Question: It's a little bit complicated to explain. I would like to , and then when the (I do not want to make it only for one user but for all, because only the admin is going to have access to it anyway). it sounds ununderstandable, that's why I made an example right below:
: 1 - Get the order of the tree's elements that the user left
2 - Send it to my server as a text file (Probably Ajax)

Thus, when I reload the page or/and clean up the cache, it will still be in that position that I left. I want the "position" to be sent as a text file using ajax to my server. Is there a way to do it?
Thanks in advance.
'''
<!DOCTYPE html>
<html>
<head>
<script type="text/javascript" src="http://ajax.googleapis.com/ajax/libs/jquery/1.10.2/jquery.min.js"></script>
<script src="./tree.jquery.js"></script>
<link rel="stylesheet" href="./jqtree.css">
<script src="./jquery-cookie/src/jquery.cookie.js"></script>
<style>
body{overflow-x:hidden}
#navdata{width:auto; height:auto; flex:1; padding-bottom:1px;}
#navgrid{width:50%; height:200px; overflow-x:hidden; overflow-y:scroll; border:solid 1px #79B7E7; background-color:white;}
#header{background-color: #79B7E7; width:100%; text-align: center;border: 1px solid white;}
.jqtree-element{background-color:#DDEBF7;border: 1px solid white;height:23px;color:red;}
.jqtree-tree .jqtree-title {color: black;}
ul.jqtree-tree ul.jqtree_common {margin-left: 0px;}
ul.jqtree-tree .jqtree-toggler {color: #325D8A;}
ul.jqtree-tree .jqtree-toggler:hover {color: #3966df;text-decoration: none;}
.jqtree-tree .jqtree-title.jqtree-title-folder {margin-left: 0;}
span.jqtree-dragging {background: #79B7E7;}
ul.jqtree-tree li.jqtree-selected > .jqtree-element,ul.jqtree-tree li.jqtree-selected > .jqtree-element:hover {background: -webkit-gradient(linear, left top, left bottom, from(#BEE0F5), to(#79B7E7));}
</style>
</head>
<body>
<div id="navgrid">
<div id="header">Header</div>
<div id="tree1"></div>
</div>
</body>
<script type="text/javascript">
var ExampleData = {};
ExampleData.data = [
{
label: 'node1', id: 1,
children: [
{ label: 'child1', id: 2 },
{ label: 'child2', id: 3 }
]
},
{
label: 'node2', id: 4,
children: [
{ label: 'child3', id: 5 }
]
}
];
ExampleData.getFirstLevelData = function(nodes) {
if (! nodes) {
nodes = ExampleData.example_data;
}
var data = [];
$.each(nodes, function() {
var node = {
label: this.label,
id: this.id
};
if (this.children) {
node.load_on_demand = true;
}
data.push(node);
});
return data;
}
ExampleData.getChildrenOfNode = function(node_id) {
var result = null;
function iterate(nodes) {
$.each(nodes, function() {
if (result) {
return;
}
else {
if (this.id == node_id) {
result = this;
}
if (this.children) {
iterate(this.children);
}
}
});
}
iterate(ExampleData.example_data);
return ExampleData.getFirstLevelData(result.children);
}
$('#tree1').tree({
data: ExampleData.data,
autoOpen: false,
dragAndDrop: true
});
</script>
</html>
'''
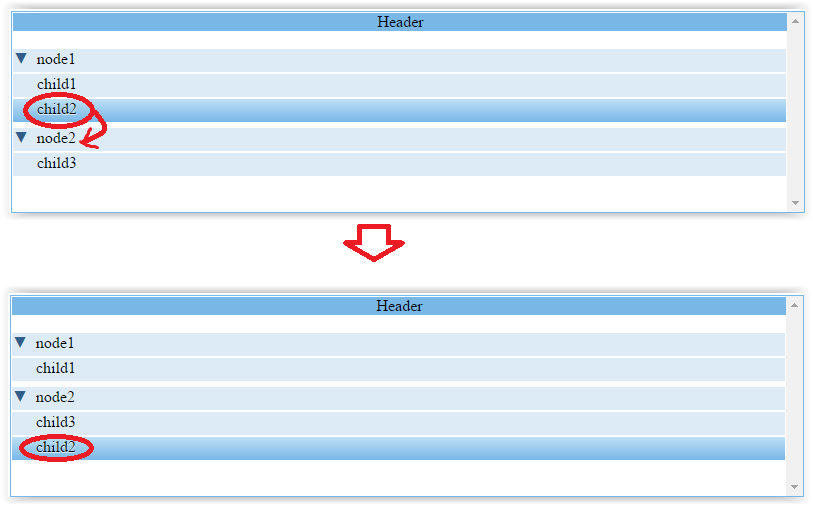
Answer: I think earlier i got your question wrong. This will be your answer.
'''
$(document).ready(function(){
//var data is a dynamic json file that should be created in the backend.
var data = [
{
label: 'node1', id: 1,
children: [
{ label: 'child1', id: 2 },
{ label: 'child2', id: 3 }
]
},
{
label: 'node2', id: 4,
children: [
{ label: 'child3', id: 5 }
]
}
];
$('#tree1').tree({
data: data,
autoOpen: true,
dragAndDrop: true
});
console.log($('#tree1').tree('toJson')); //This will give you the loading jqtree structure.
$('#tree1').bind(
'tree.move',
function(event) {
event.preventDefault();
// do the move first, and _then_ POST back.
event.move_info.do_move();
console.log($(this).tree('toJson')); //this will give you the latest tree.
// $.post('your_url', {tree: $(this).tree('toJson')}); //this will post the json of the latest tree structure.
}
);
});
'''